Question: Here is the code:
'''
low = np.array([140, 140, 140])
high = np.array([255, 255, 255])
mask = cv2.inRange(img1, low, high)
mask_off = cv2.threshold(mask, 10, 255, cv2.THRESH_BINARY)[1]
mask_off = cv2.dilate(mask_off, None, iterations=0)
cv2.imshow('as', mask_off)
key = cv2.waitKey(0)
if key == 27:
cv2.destroyAllWindows()
'''
output:
<URL>
desired output:
<URL>
Why my code is not cropping those lines
Original image:

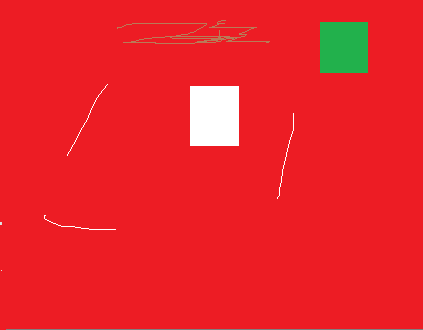
Answer: You want to use the 'erode' function, which does the opposite of dilate <URL>.
The second argument to 'erode' or 'dilate' take the kernel, which in your case is a 10-by-10 array of ones. Also, you must do at least one iteration.
'''
low = np.array([140, 140, 140])
high = np.array([255, 255, 255])
mask = cv2.inRange(img1, low, high)
mask_off = cv2.threshold(mask, 127, 255, cv2.THRESH_BINARY)[1]
mask_off = cv2.erode(mask_off, np.ones((10,10), np.uint8) , iterations=1)
cv2.imshow('as', mask_off)
key = cv2.waitKey(0)
if key == 27:
cv2.destroyAllWindows()
'''